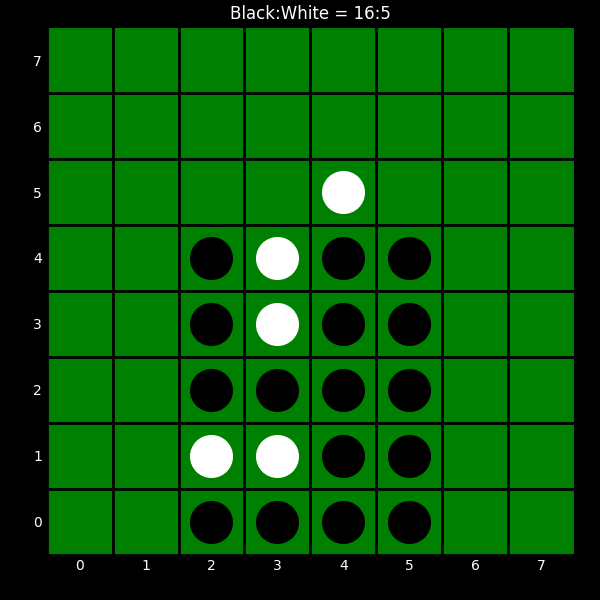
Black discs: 16
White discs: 5